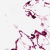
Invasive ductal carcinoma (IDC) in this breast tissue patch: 0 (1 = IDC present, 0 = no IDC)